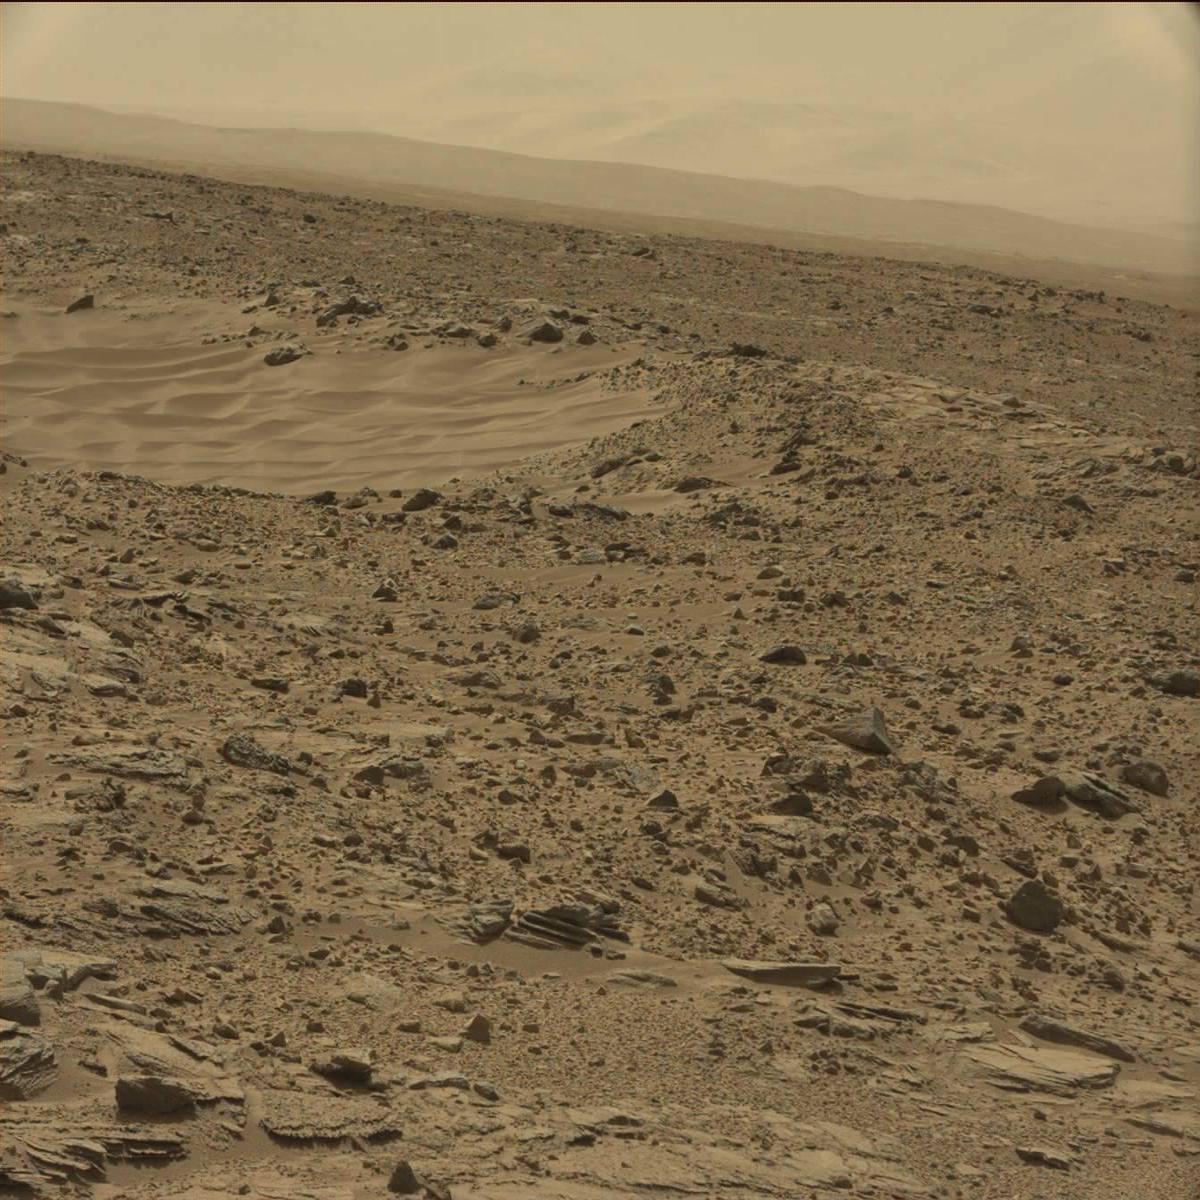
Terrain classes present: Bedrock, Ridge, Sand / Soil